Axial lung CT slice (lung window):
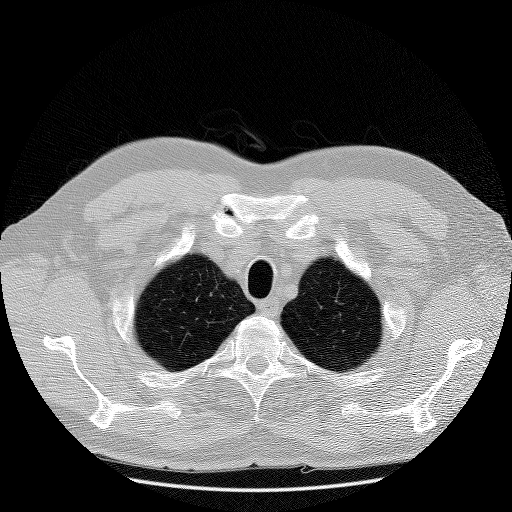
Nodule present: no